Question: I have a servlet filter looks like this :
'''
public class ServletFilter implements Filter
{
String Token="";
public void init(FilterConfig filterConfig) throws ServletException { }
public void doFilter(ServletRequest servletRequest,ServletResponse servletResponse,FilterChain filterChain) throws IOException,ServletException
{
HttpServletRequest request=(HttpServletRequest)servletRequest;
HttpServletResponse response=(HttpServletResponse)servletResponse;
response.getWriter().write("Request intercepted ...
<P>
");
Token=request.getParameter("token");
if (Token==null || Token.trim().length()<1)
{
filterChain.doFilter(request,response);
// filterChain.doFilter(servletRequest,servletResponse);
return;
}
}
...
}
'''
After filtering, it couldn't properly display Html format, as you can see from the following screenshots, the top part is before the filtering and it's the way it should be, the lower part is what it looks like after filtering, why ? How to fix it ?

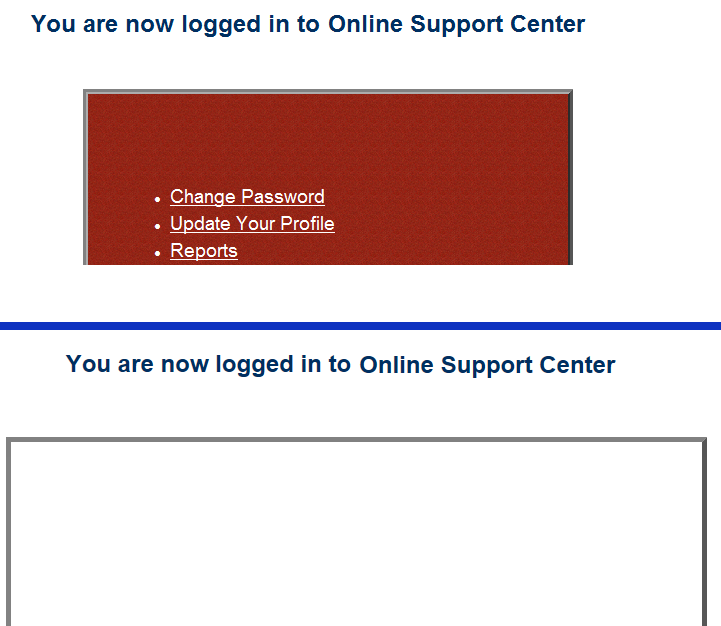
Answer: Your pattern of use is incorrect, or at least unsafe, for Servlet filters.
Let's say for example that your interception filter runs first in the list of filters. One of the first thing it does is calling 'getWriter' on the response.
1. Once a call to getWriter is issued, the servlet container is free to start flushing the HTTP header of the response right away. So any headers you have not yet set (such as Content Type) will be ignored. Which is pretty bad if you actually output HTML content.
2. Once a call to getWriteris issued, the rest of the chain you (may) invoke can not call getOutputStreamwithout having an IllegalStateException (as per javadoc). You better be sure of what you do, including how whatever framework you may use down the road does, so as to be sure no-one ever calls getOutputStream further away along the chain !
3. You start writing (what looks like) HTML content in your Filter. But chances are nobody ever wrote the opening of the document ! ( ... ). So you're probably creating invalid HTML content anyway.
Bottom line is : you should not use servlet filters to write "body level" HTML (or indeed many types of content) content if you are going to forward the request to the rest of the execution chain in order to render a full page. Most probably (that is : unless you precisely know what you are forwarding to, and where you are coming from - which is kind of counter-nature for Filters, you generally want them not to be dependant on other filters), you'll end up creating malformed content, or worse, putting your ServletResponse into a IllegalState.
Still, you can do some things. Such as adding headers to your HTTP Response, adding a cookie, logging to your server side console, setting a request/session parameter that you can use later (in your JSPs ?) to display the content this "Request Intercepted" string at some later stage.